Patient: sex M, age 81
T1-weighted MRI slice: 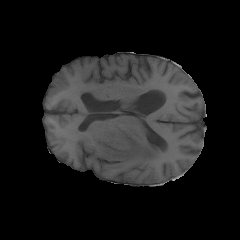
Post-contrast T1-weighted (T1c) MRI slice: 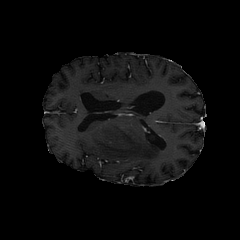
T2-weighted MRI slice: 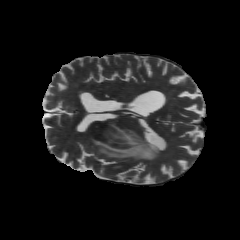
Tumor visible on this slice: yes
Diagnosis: Glioblastoma, IDH-wildtype
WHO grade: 4